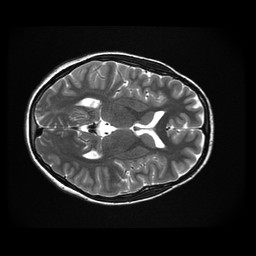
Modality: T2w
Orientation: axial
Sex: female
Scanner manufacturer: ge
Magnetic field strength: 3 T
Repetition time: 5 s
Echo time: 0.1017 s